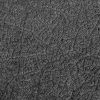
Atmospheric dust classification: not_dusty